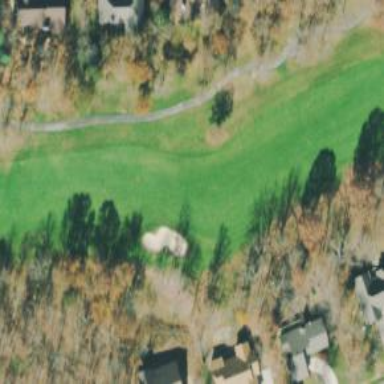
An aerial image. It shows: View of golf hole.